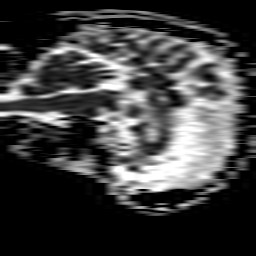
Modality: ADC
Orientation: sagittal
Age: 70
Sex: female
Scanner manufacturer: philips
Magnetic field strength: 1.5 T
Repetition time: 3.684 s
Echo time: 0.09411 s